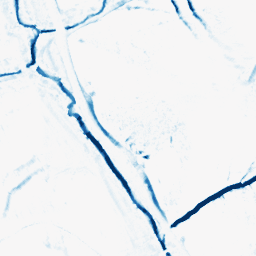
Category: morphological
Decomposition family: morphological_diamond
Decomposition parameters: operation: closing
radius: 5
Upsampling method: cubic_mitchell
Upsampling parameters: scale: 4
Upsampling scale: 4